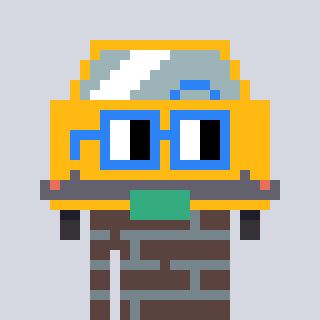
a pixel art character with square blue glasses, a taxi-shaped head and a darkbrown-colored body on a cool background